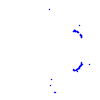
Particle: kaon